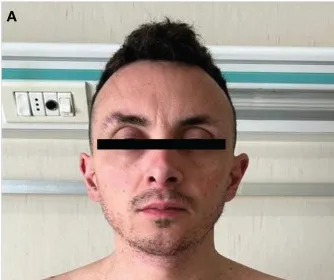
Facial and body appearance of the patient. Physical examination showed multiple nevi. With a tall forehead and high anterior hairline, bilateral palpebral ptosis, low-set and posteriorly rotated ears, short neck with low posterior hairline.
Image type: medical_photograph (oral_photograph)